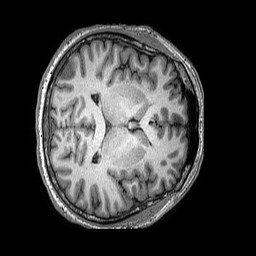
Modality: T1w
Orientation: axial
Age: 44
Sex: male
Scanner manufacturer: philips
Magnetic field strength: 3 T
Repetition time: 0.006591 s
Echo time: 0.002958 s